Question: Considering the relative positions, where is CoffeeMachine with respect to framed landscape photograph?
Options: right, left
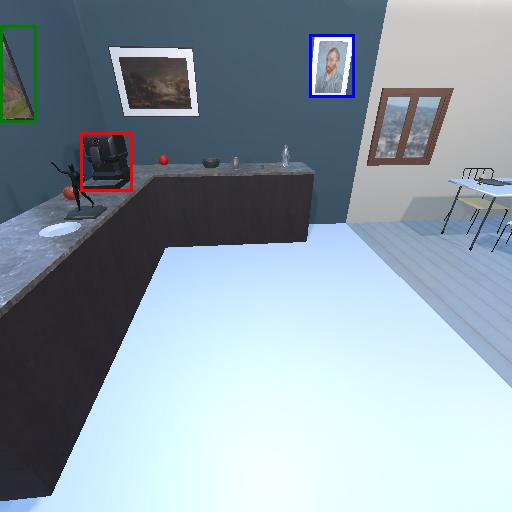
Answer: right